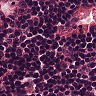
Metastatic tissue present: no